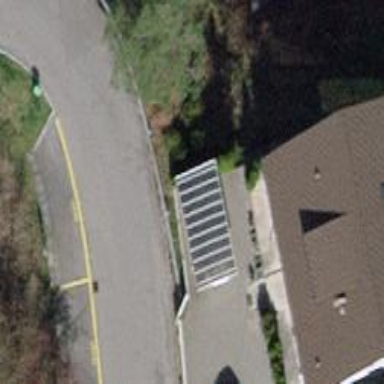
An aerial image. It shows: Asphalt road in residential area.